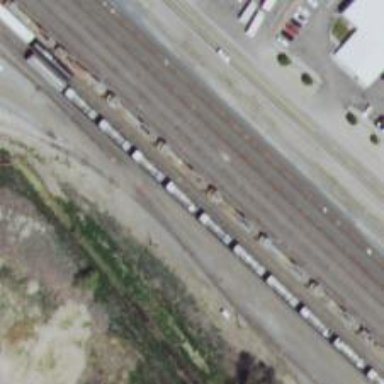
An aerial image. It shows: Railway yard in service.